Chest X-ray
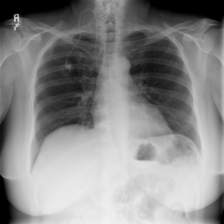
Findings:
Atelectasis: negative
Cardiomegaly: negative
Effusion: negative
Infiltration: negative
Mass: negative
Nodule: negative
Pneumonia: negative
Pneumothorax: negative
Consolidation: negative
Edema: negative
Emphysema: negative
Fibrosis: negative
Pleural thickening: negative
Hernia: negative